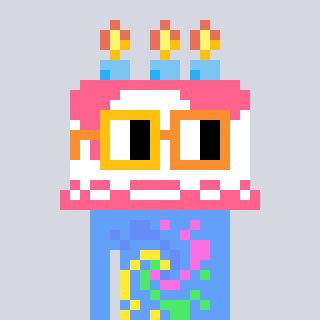
a pixel art character with square yellow and orange glasses, a cake-shaped head and a blue-colored body on a cool background